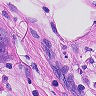
Metastatic tissue present: yes